Question: I am having an issue with the text in my '<textarea>' tag. Here is the matter :
My web app is a html page which write text on textarea on button click. When you click on this button, here is what the '<textarea>' shows :

As you can see, I underlined in red the matter. My '<textarea>' get some css propreties (see below) that display the 2 scrollbars. I though the text would not return in a new line even with a width (which is '100%' because it is contained in a 'table-cell').
How can I avoid this behaviour, which means how can the text stay in one line no matter its length, to allow user to use 'bottom-scroll' to see hidden characters ?
Html code of the textarea :
'''
<table>
<!-- some rows and cells -->
<tr>
<td id = "content_form_HTMLgenerated" colspan = "6">
<textarea id = "content_form_HTMLgenerated_textarea"></textarea>
</td>
</tr>
</table>
'''
Style for the textarea :
'''
#content_form_HTMLgenerated {
}
#content_form_HTMLgenerated_textarea {
width : 100%;
height : 400px;
resize : none;
border : solid 1px rgba(0, 180, 255, 0.5);
padding : 10px;
overflow-y : scroll;
overflow-x : scroll;
white-space : nowrap;
}
'''
I use 'colspan = "6"' because I have a table which contains rows getting up to 6 cells.
Browser : FireFox 31.4.0
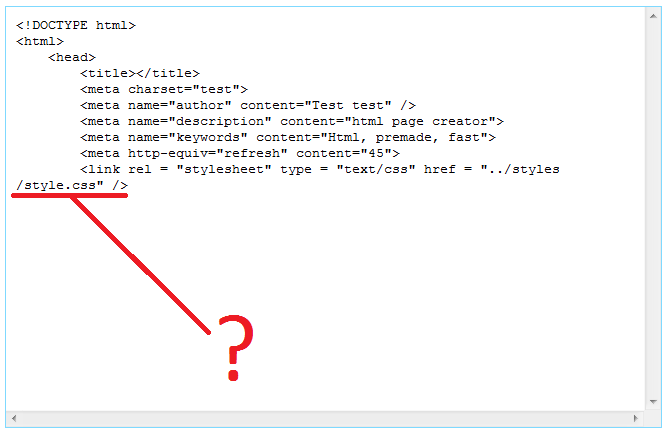
Answer: Need to add HTML attribute 'wrap="off"' in 'textarea' and add 'overflow:auto' .
HTML
'''
<table>
<!-- some rows and cells -->
<tr>
<td id="content_form_HTMLgenerated" colspan="6">
<textarea wrap="off" id="content_form_HTMLgenerated_textarea"></textarea>
</td>
</tr>
</table>
'''
CSS
'''
#content_form_HTMLgenerated_textarea {
width : 100%;
height : 80px;
resize : none;
border : solid 1px rgba(0, 180, 255, 0.5);
padding : 10px;
overflow: auto;
white-space : nowrap;
}
'''
View in <URL>
Also refer to <URL>.